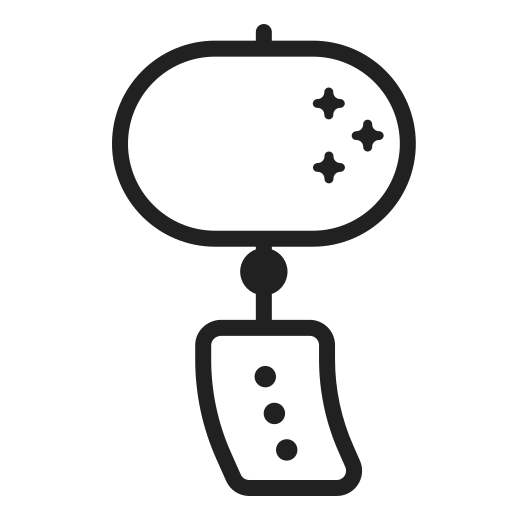
wind chime high contrast